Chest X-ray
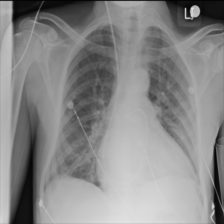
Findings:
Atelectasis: negative
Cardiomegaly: negative
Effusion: negative
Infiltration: positive
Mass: negative
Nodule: negative
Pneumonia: negative
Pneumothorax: negative
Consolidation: negative
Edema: negative
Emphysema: negative
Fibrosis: negative
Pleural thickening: negative
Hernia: negative